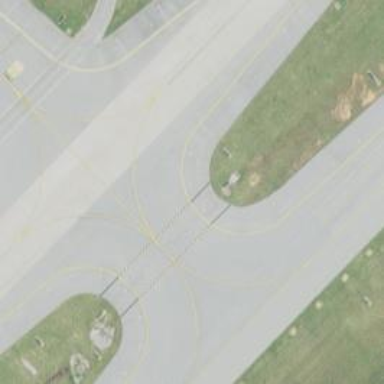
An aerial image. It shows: Image of taxiway at airport.